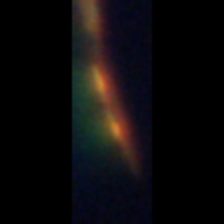
Taxon: Pennate
Group: Diatoms